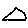
Label: triangle